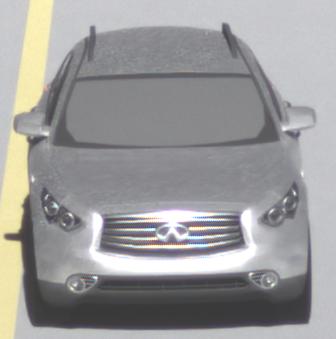
Make: Infiniti
Model: FX 37
Detailed model: FX (S51)
Model produced from: 2012/07
Model produced until: 2013/10
Doors: 5
Color: white
Road condition: dry road
Daytime: morning or afternoon
Contrast: high contrast